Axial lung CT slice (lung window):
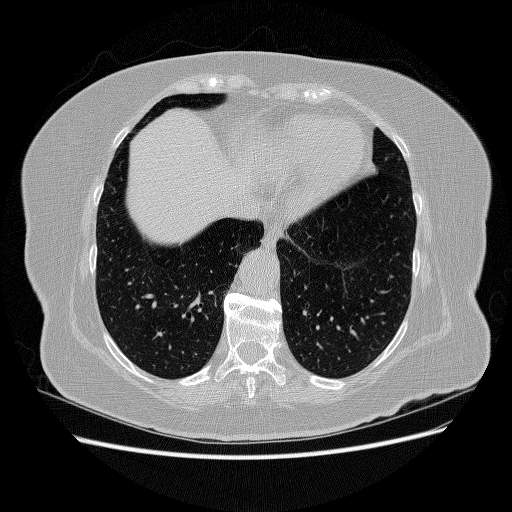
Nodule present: no